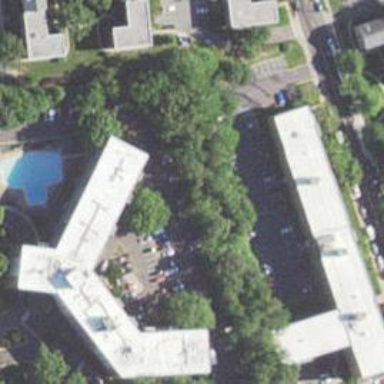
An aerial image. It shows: Hipped roof apartment building.